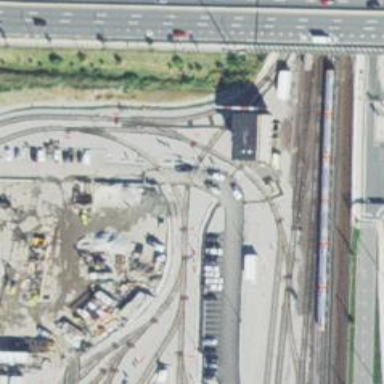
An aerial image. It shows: Yard area with electrified rail tracks.